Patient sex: M
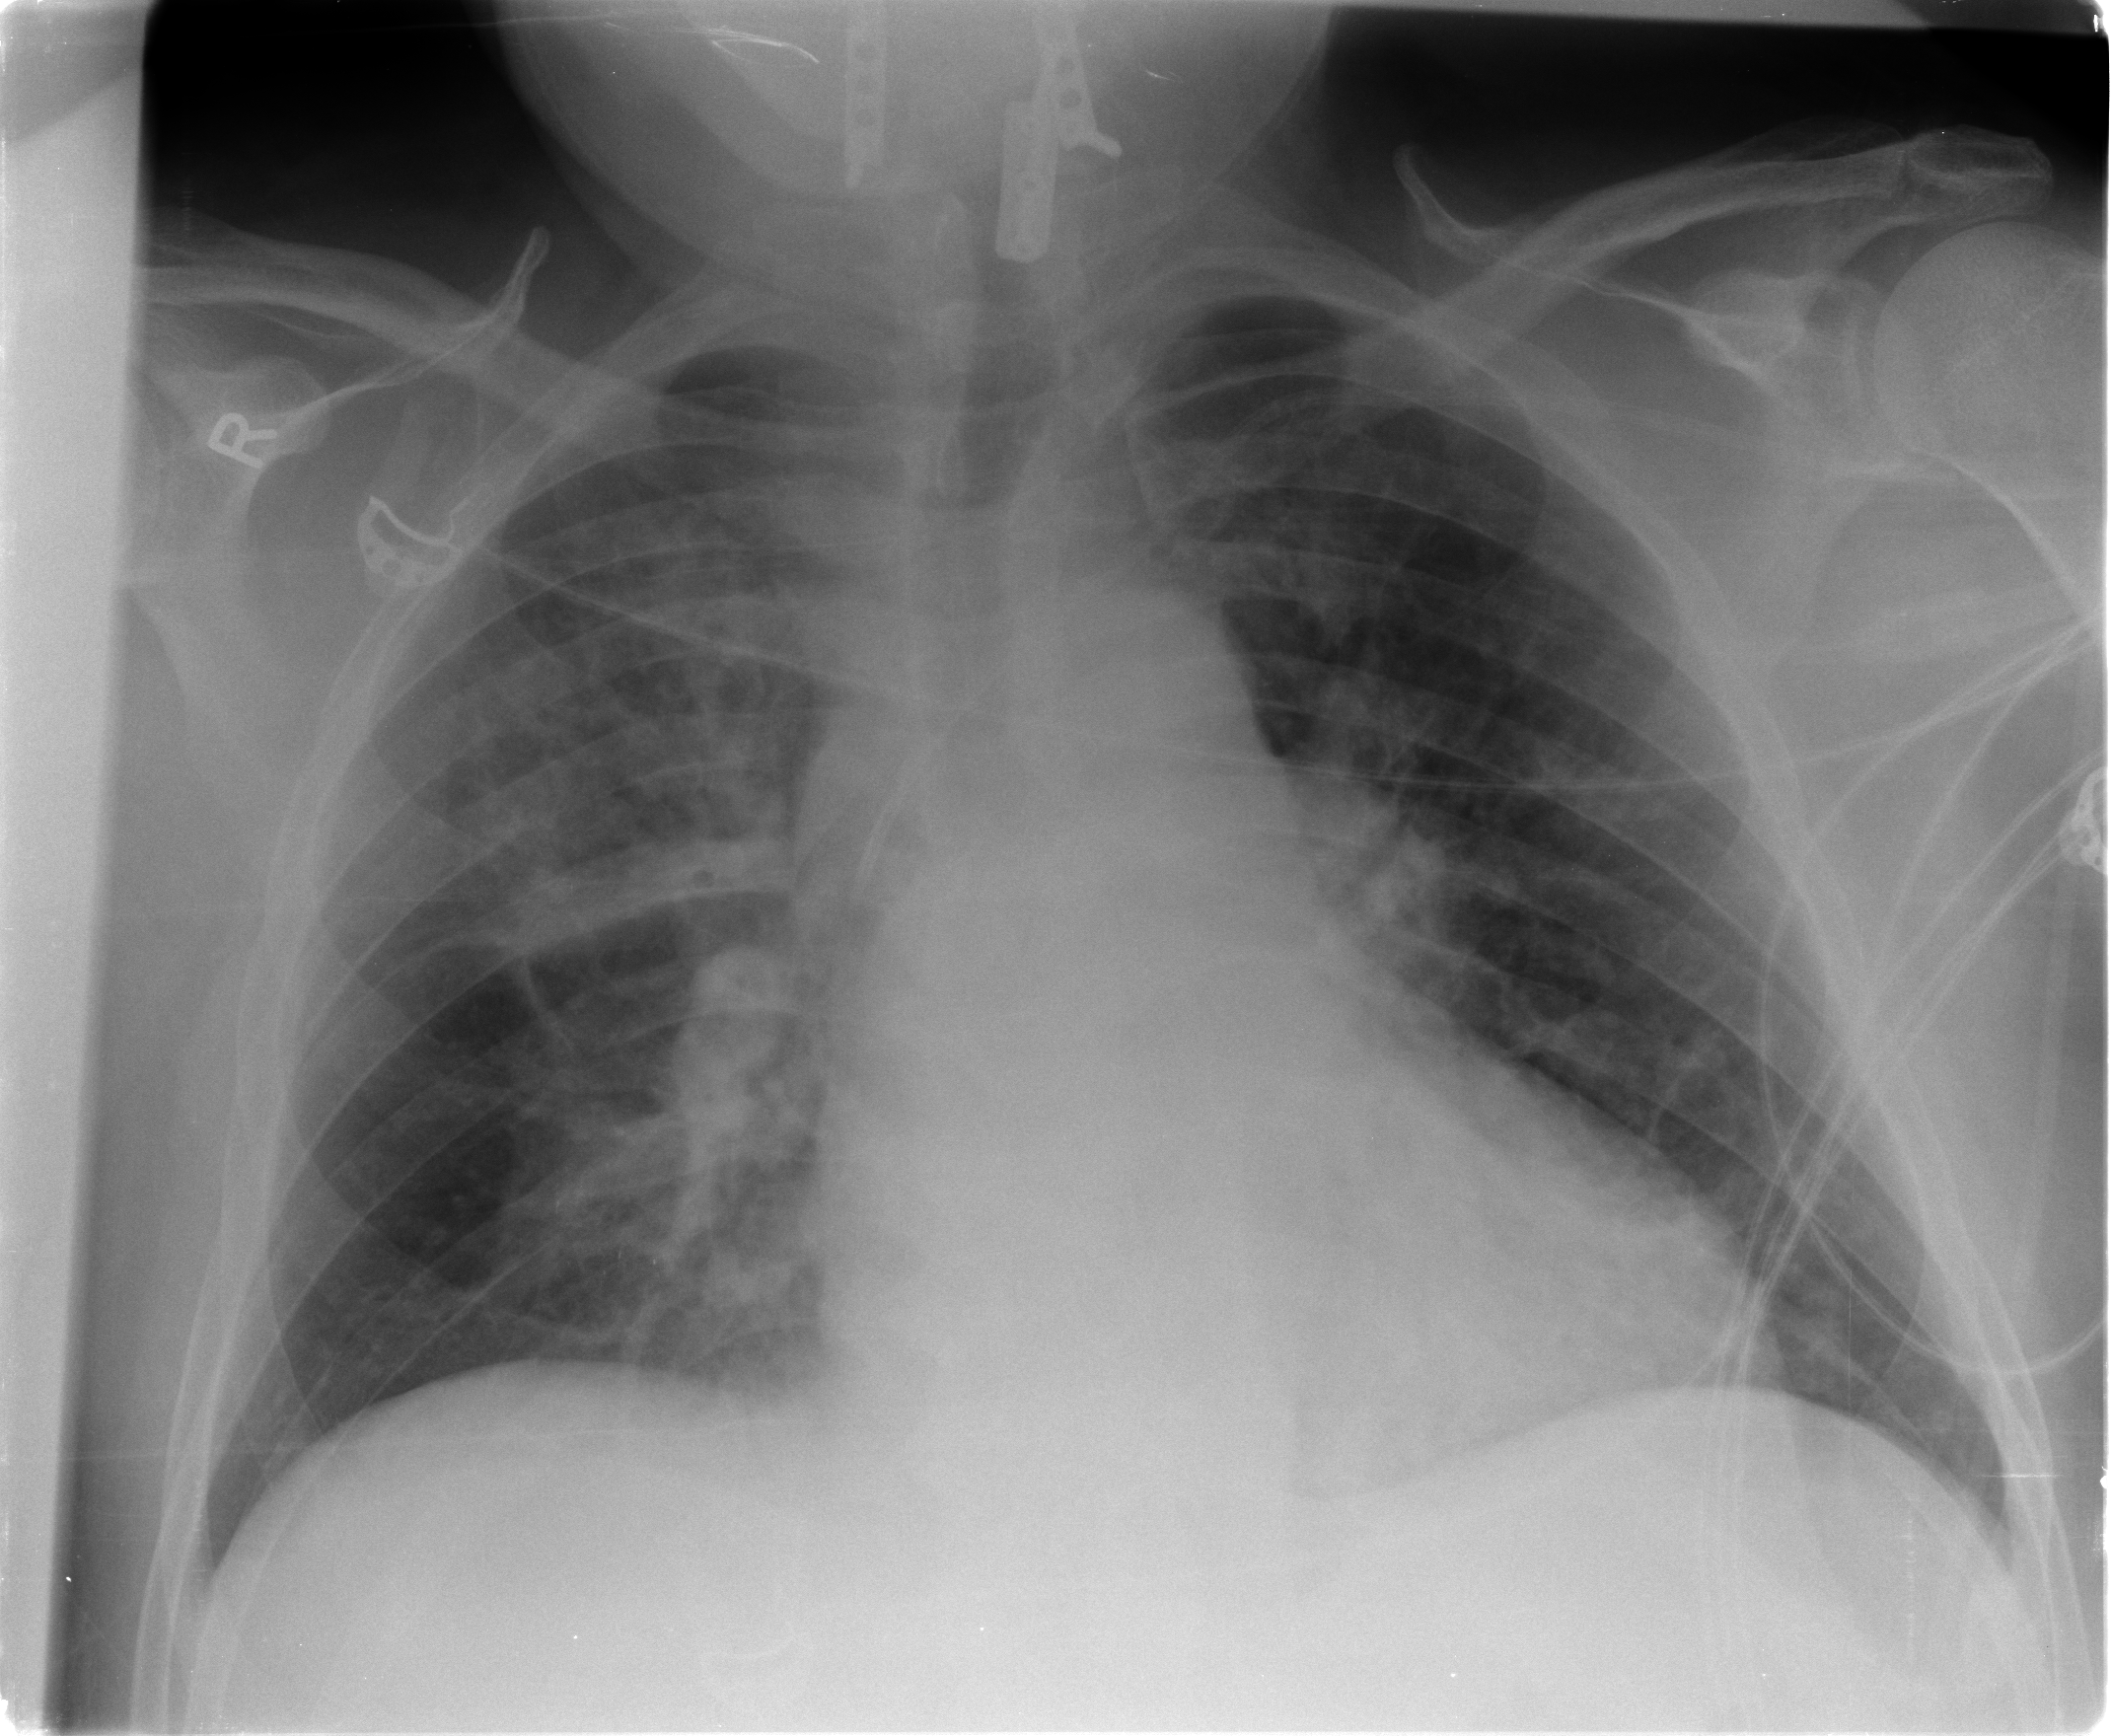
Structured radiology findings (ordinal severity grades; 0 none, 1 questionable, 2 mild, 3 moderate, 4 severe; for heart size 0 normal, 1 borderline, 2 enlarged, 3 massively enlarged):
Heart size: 2
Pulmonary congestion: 2
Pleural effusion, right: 0
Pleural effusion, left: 1
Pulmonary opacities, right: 2
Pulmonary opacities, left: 0
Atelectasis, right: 2
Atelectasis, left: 0